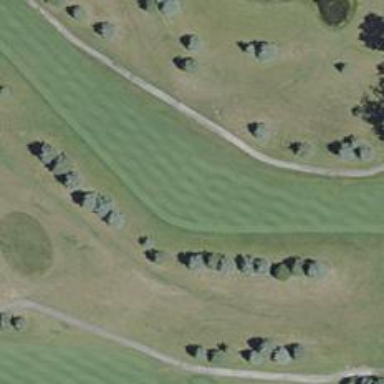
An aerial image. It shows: Golf hole.